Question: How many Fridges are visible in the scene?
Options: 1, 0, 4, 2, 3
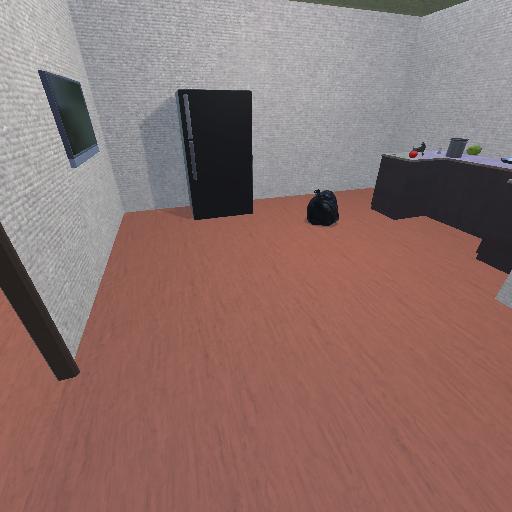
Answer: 1